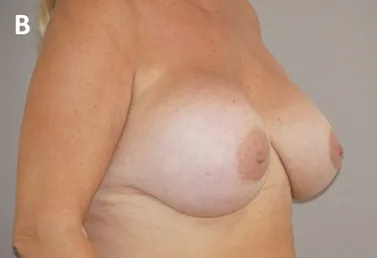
Preoperative and postoperative views. And right oblique view.
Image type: medical_photograph (other_medical_photograph)